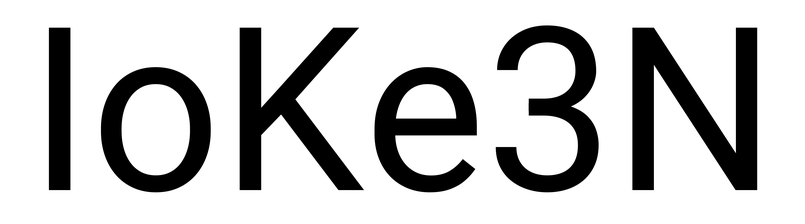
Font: Roboto_Regular